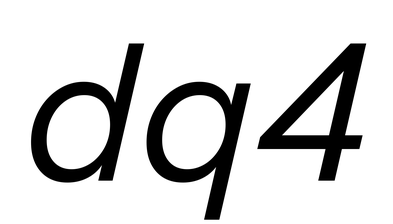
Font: InstrumentSans-Italic_Italic